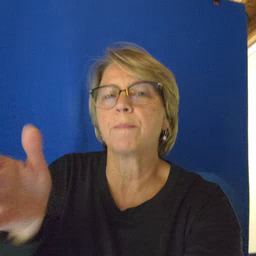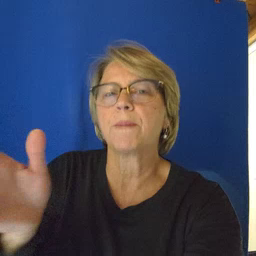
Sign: grandma